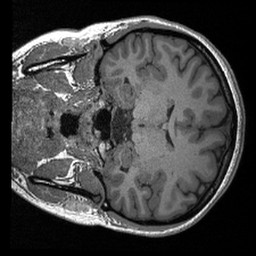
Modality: T1w
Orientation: coronal
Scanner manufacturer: siemens
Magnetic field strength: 3 T
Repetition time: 2.4 s
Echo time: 0.00213 s